Question: I would like to have 4 views that the user can swipe left or right.
For this I am planning to use UIPageViewController.
What is special is that the last view should not have the page indicator at all. I would like to swipe it away with the view that is before the last one. Is this possible with UIPageViewController?
Here is a picture of a swipe moving to the last view:

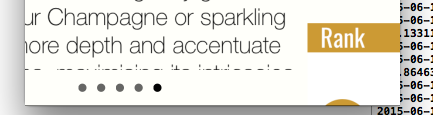
Answer: I think that's impossible to achieve what you say with 'UIPageViewController'. Because you can't get the value how far the current view is moved by now.
To get that value you can custom a 'UIScrollView' and animate the page indicator yourself in the delegate method '- scrollViewDidScroll:'